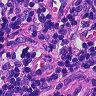
Metastatic tissue present: no